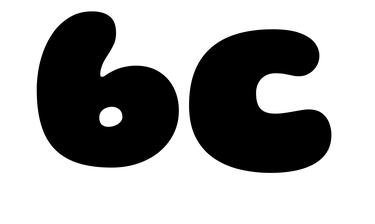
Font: Gluten_Black